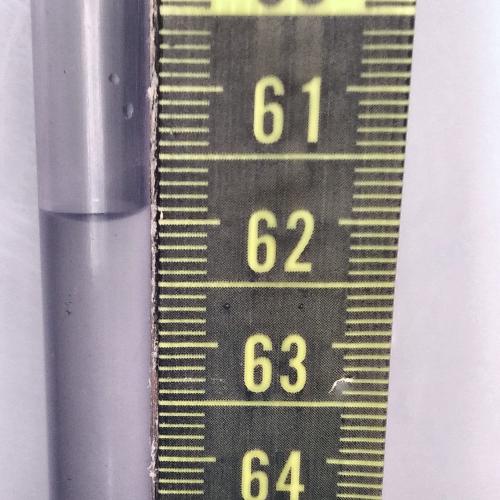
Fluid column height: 61.9 cm